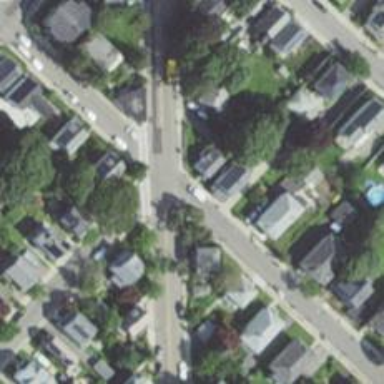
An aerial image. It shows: Road with stop sign.